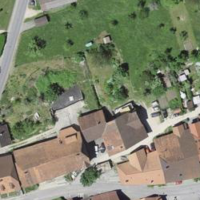
EUNIS habitat code: 54
Species observed at this site:
Cornus sanguinea